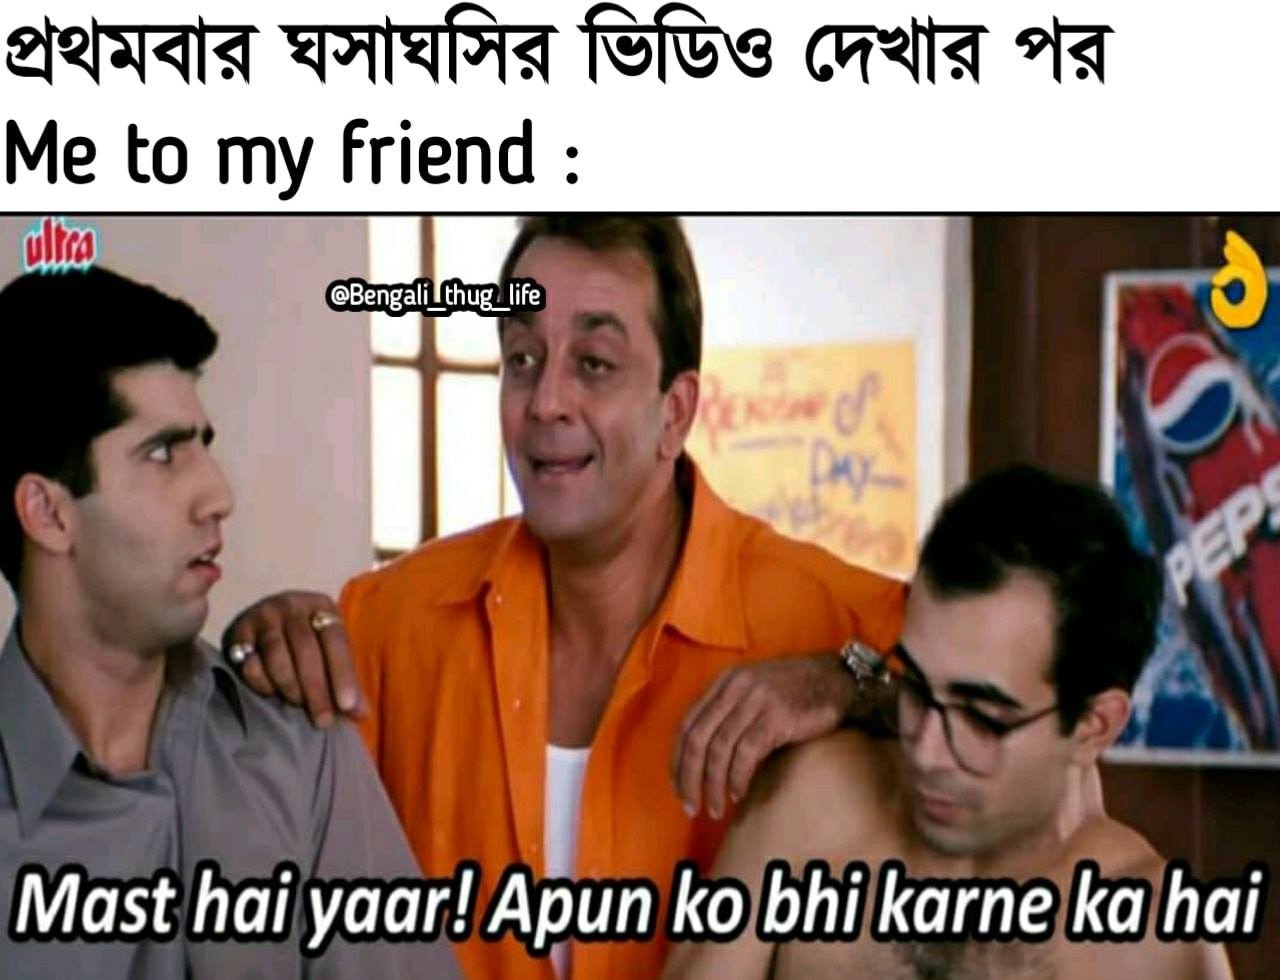
Caption: প্রথমবার ঘসাঘসির ভিডিও দেখার পর   Me to my friend :   Mast hai yaar ! Apun ko bhi karne ka hai
Label: non-hate